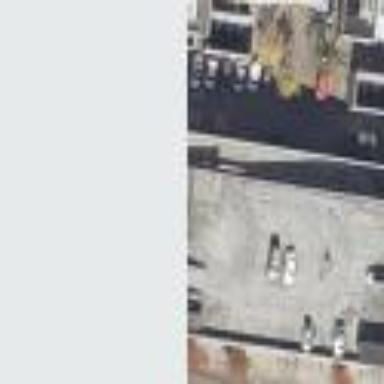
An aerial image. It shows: Multi-storey parking building.